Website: apple-inc
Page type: customer-info-address
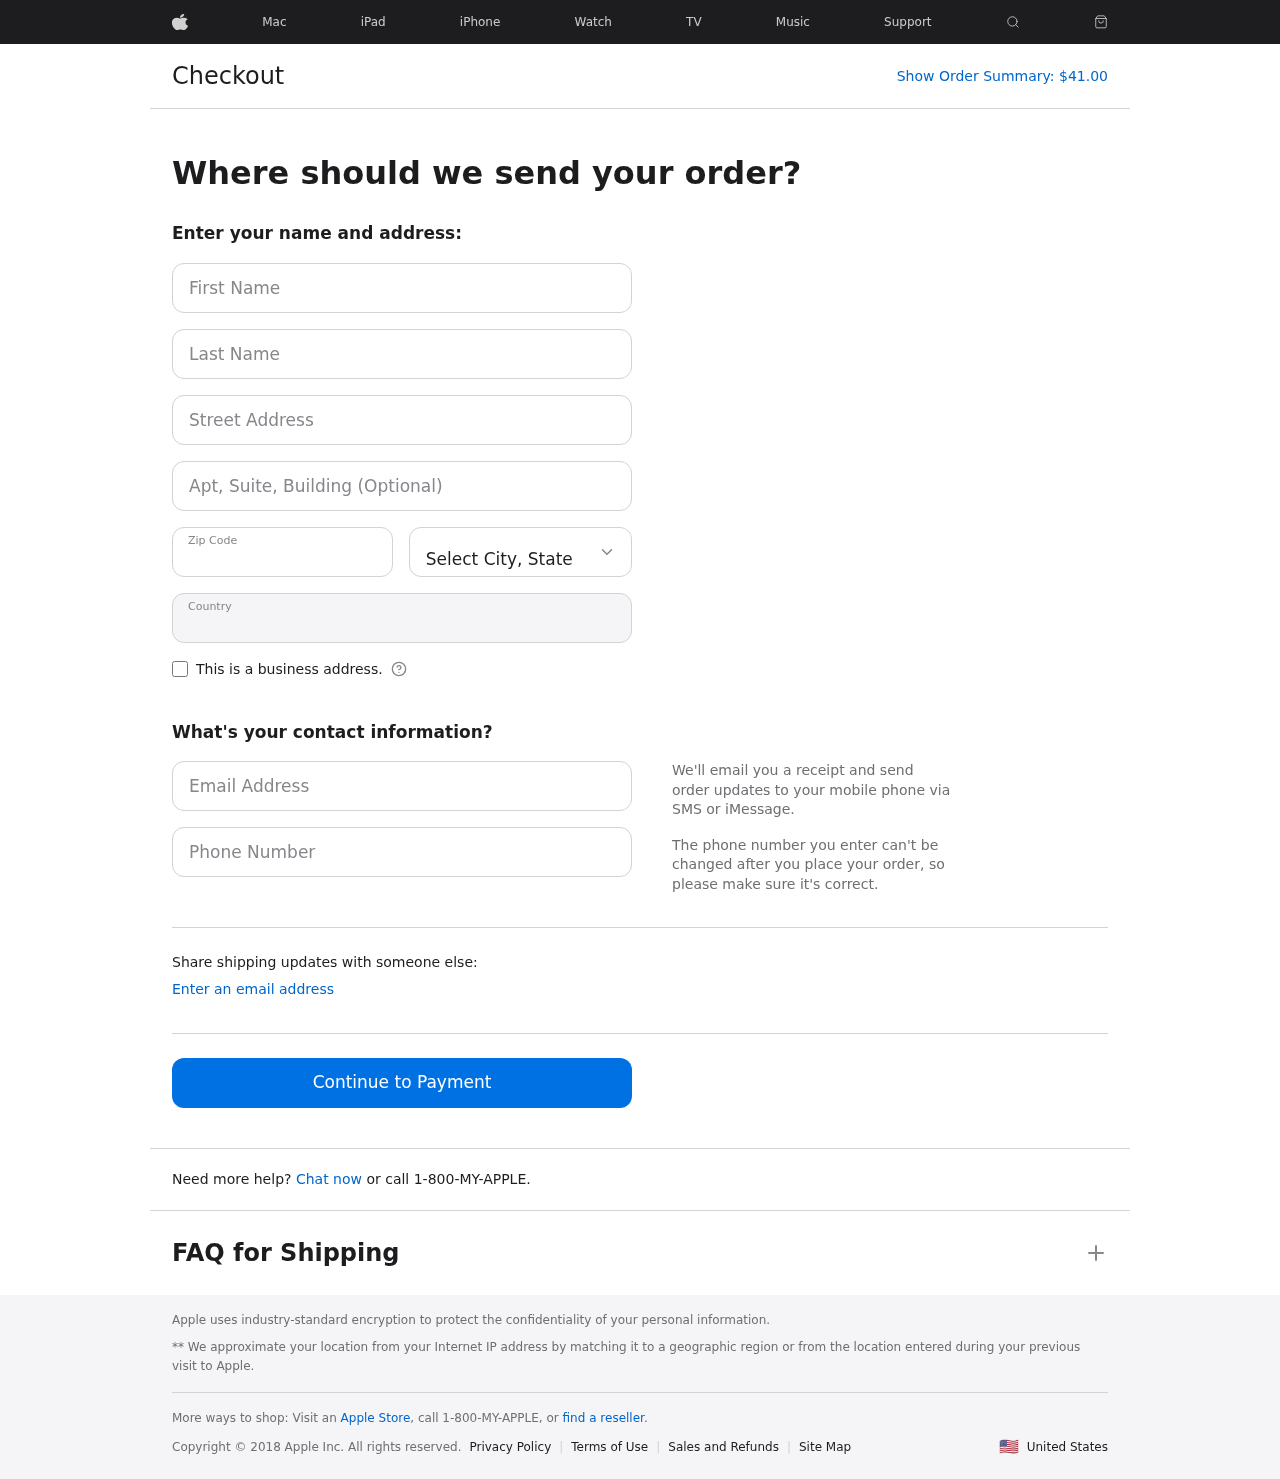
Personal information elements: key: PII_CITY_STATE
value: New Rachel, UT
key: PII_COUNTRY
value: United States
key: PII_EMAIL
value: katherinesmith@yahoo.com
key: PII_FIRSTNAME
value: Katherine
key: PII_LASTNAME
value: Smith
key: PII_PHONE
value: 2166758257
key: PII_POSTCODE
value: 35238
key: PII_STREET
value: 5317 Rose Heights Apt. 763
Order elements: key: ORDER_TOTAL
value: $41.00